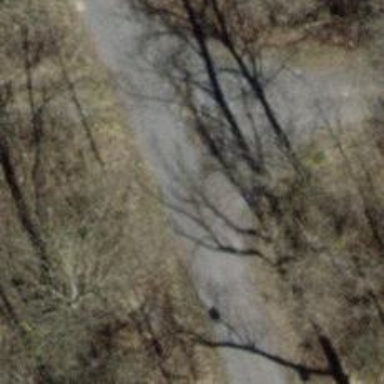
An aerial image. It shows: Unpaved track with grade5 track type.